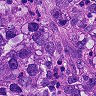
Metastatic tissue present: yes